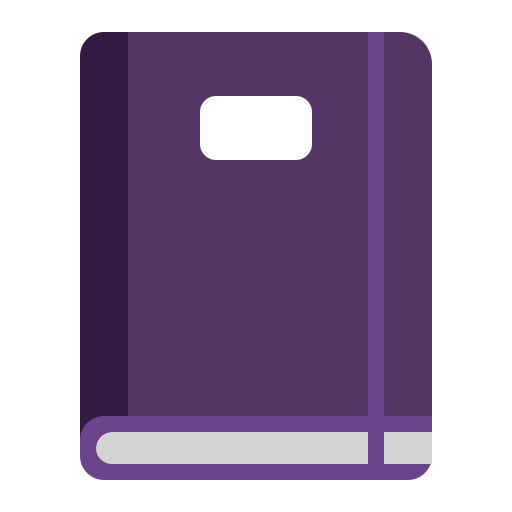
notebook flat